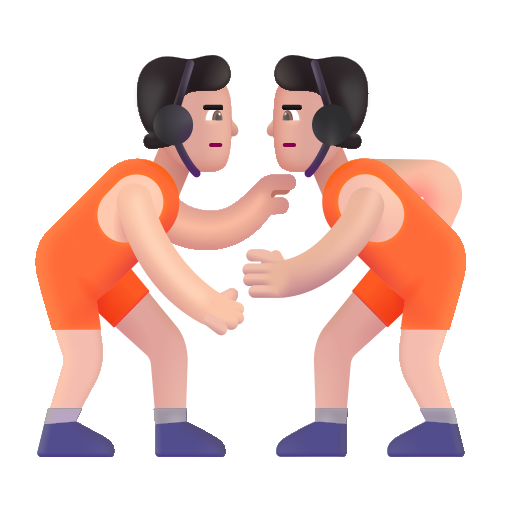
person wrestling color light